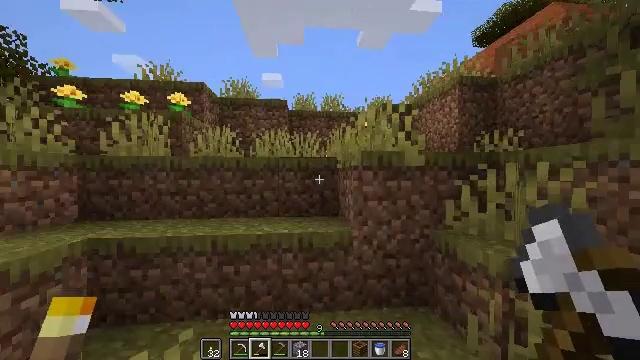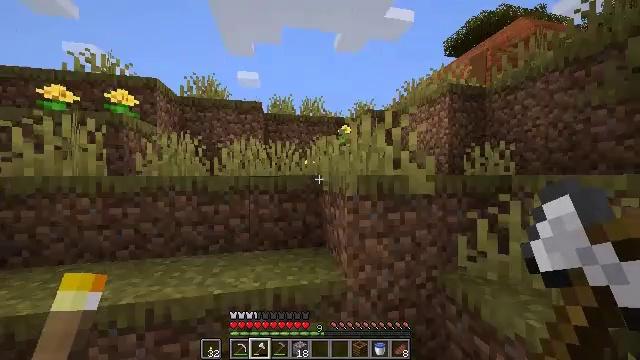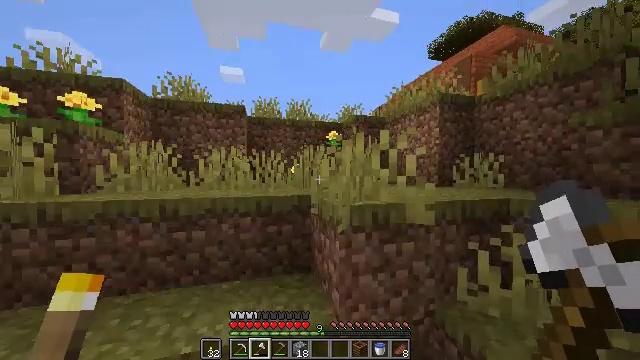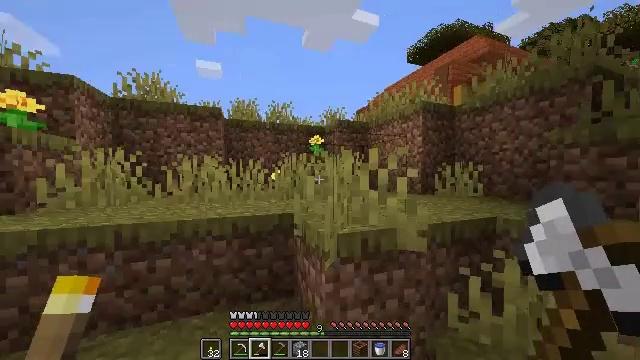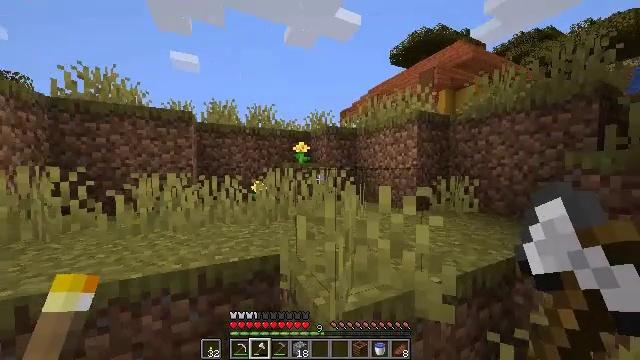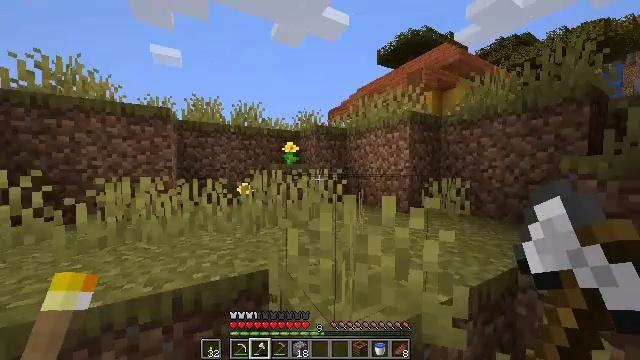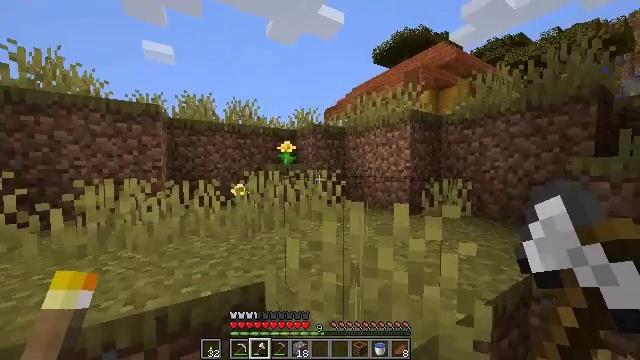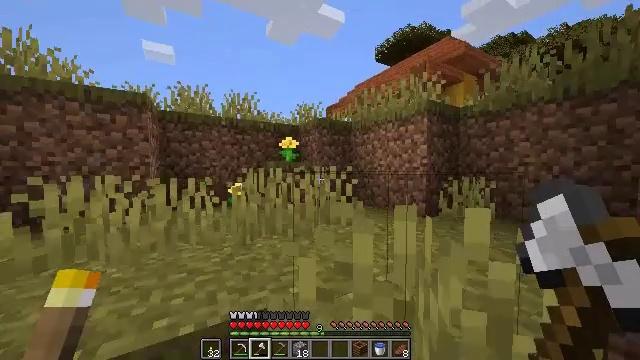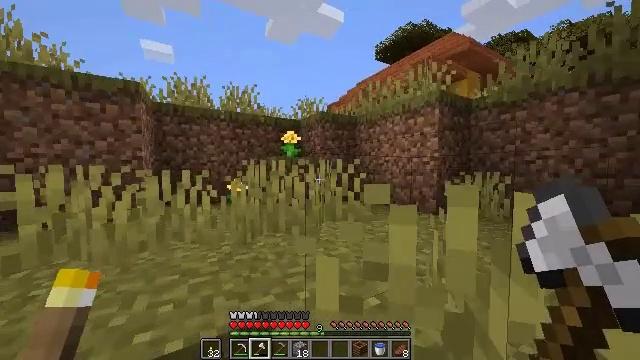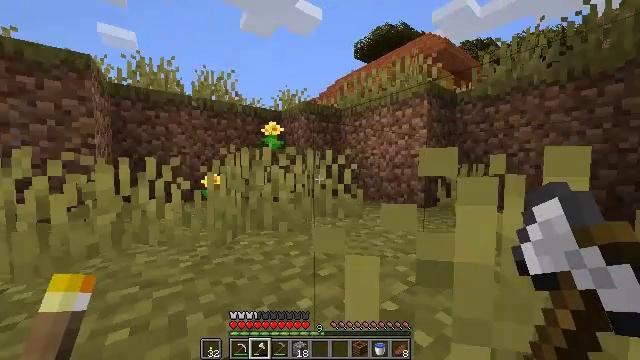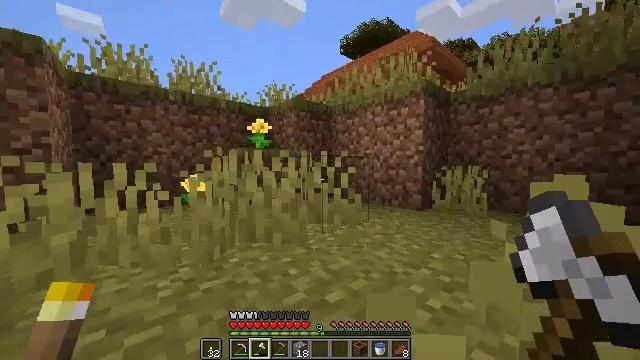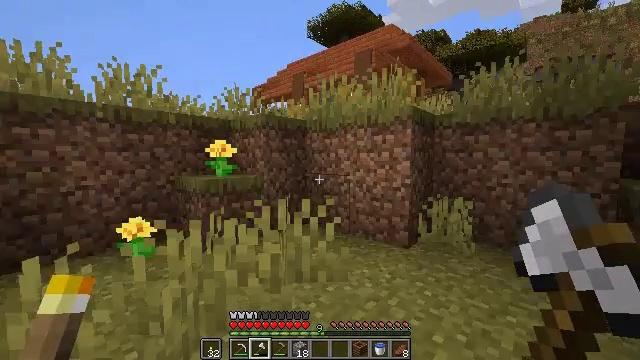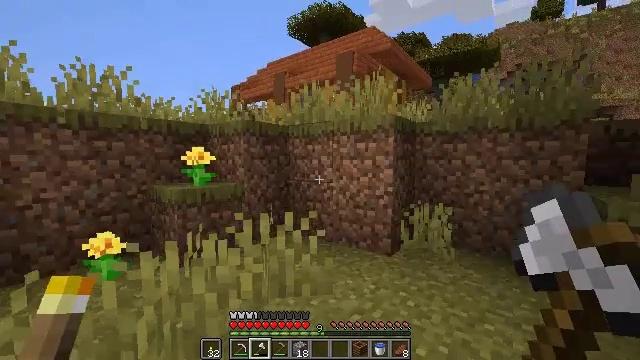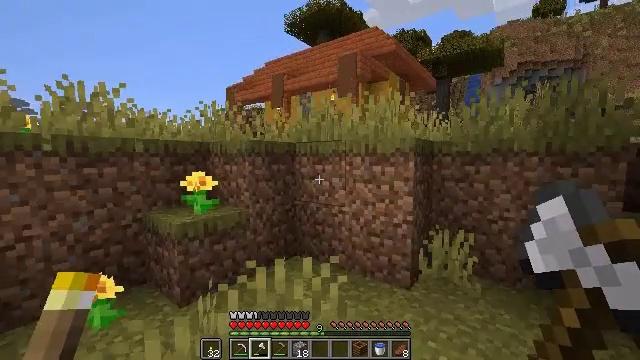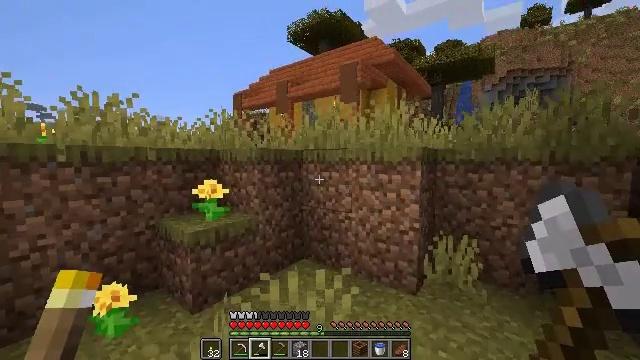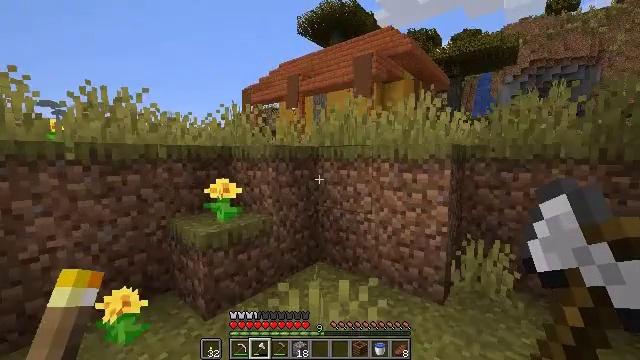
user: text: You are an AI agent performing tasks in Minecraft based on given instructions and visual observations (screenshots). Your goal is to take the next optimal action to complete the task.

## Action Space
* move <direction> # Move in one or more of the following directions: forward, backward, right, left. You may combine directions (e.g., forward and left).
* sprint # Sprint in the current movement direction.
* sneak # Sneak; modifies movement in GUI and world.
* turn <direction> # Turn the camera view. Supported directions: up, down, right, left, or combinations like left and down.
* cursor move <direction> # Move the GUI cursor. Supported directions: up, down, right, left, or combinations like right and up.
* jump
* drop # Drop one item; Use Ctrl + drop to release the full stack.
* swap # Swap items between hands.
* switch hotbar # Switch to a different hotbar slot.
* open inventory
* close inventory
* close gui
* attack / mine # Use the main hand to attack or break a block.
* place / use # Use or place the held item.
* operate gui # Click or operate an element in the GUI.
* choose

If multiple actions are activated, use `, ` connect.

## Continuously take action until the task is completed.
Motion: motion action
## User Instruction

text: Break and collect the fletching table.
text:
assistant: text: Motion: move forward, sprint, turn right, jump
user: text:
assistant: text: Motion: move forward, sprint, turn right, jump
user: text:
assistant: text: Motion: move forward, sprint, turn right, jump
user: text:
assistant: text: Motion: move forward, sprint, turn right, jump
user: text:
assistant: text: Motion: move forward, sprint, turn right
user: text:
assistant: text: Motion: move forward, sprint, turn right
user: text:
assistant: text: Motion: move forward, sprint
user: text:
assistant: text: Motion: move forward, sprint
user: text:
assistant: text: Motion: move forward, sprint, turn right, jump
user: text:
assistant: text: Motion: move forward, sprint, turn right, jump
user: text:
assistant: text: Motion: move forward, sprint, turn right and down, jump
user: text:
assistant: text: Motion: move forward, sprint, turn right, jump
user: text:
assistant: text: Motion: move forward, sprint, jump
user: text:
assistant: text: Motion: move forward, sprint
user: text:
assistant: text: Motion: move forward, sprint, turn left
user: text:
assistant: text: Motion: move forward, sprint, turn left
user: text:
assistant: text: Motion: move forward, sprint, turn left
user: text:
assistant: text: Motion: move forward, sprint, turn left
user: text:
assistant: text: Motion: move forward, sprint, turn left
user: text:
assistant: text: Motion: move forward, sprint
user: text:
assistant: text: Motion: move forward, sprint, turn right, jump
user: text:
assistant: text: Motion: move forward, sprint, turn right, jump
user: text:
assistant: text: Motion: move forward, sprint, turn right and down, jump
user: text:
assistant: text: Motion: move forward, sprint, turn right and down, jump
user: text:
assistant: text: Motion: move forward, sprint, turn right
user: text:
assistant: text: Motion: move forward, sprint, turn right
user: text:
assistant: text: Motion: move forward, sprint, turn right
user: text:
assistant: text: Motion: move forward, sprint, turn right, jump
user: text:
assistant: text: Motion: move forward, sprint, turn right, jump
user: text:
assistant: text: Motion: move forward, sprint, turn right, jump